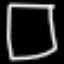
Label: square